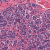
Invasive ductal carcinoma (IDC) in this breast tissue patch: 0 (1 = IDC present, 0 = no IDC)